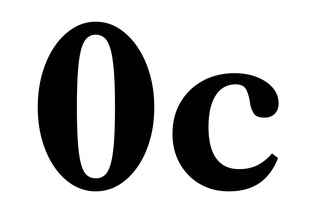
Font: LibreCaslonText_Bold